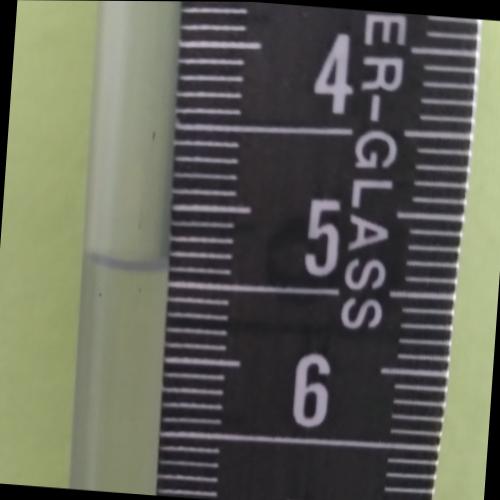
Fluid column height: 5.4 cm